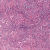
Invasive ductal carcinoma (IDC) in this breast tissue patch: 1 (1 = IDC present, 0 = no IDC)